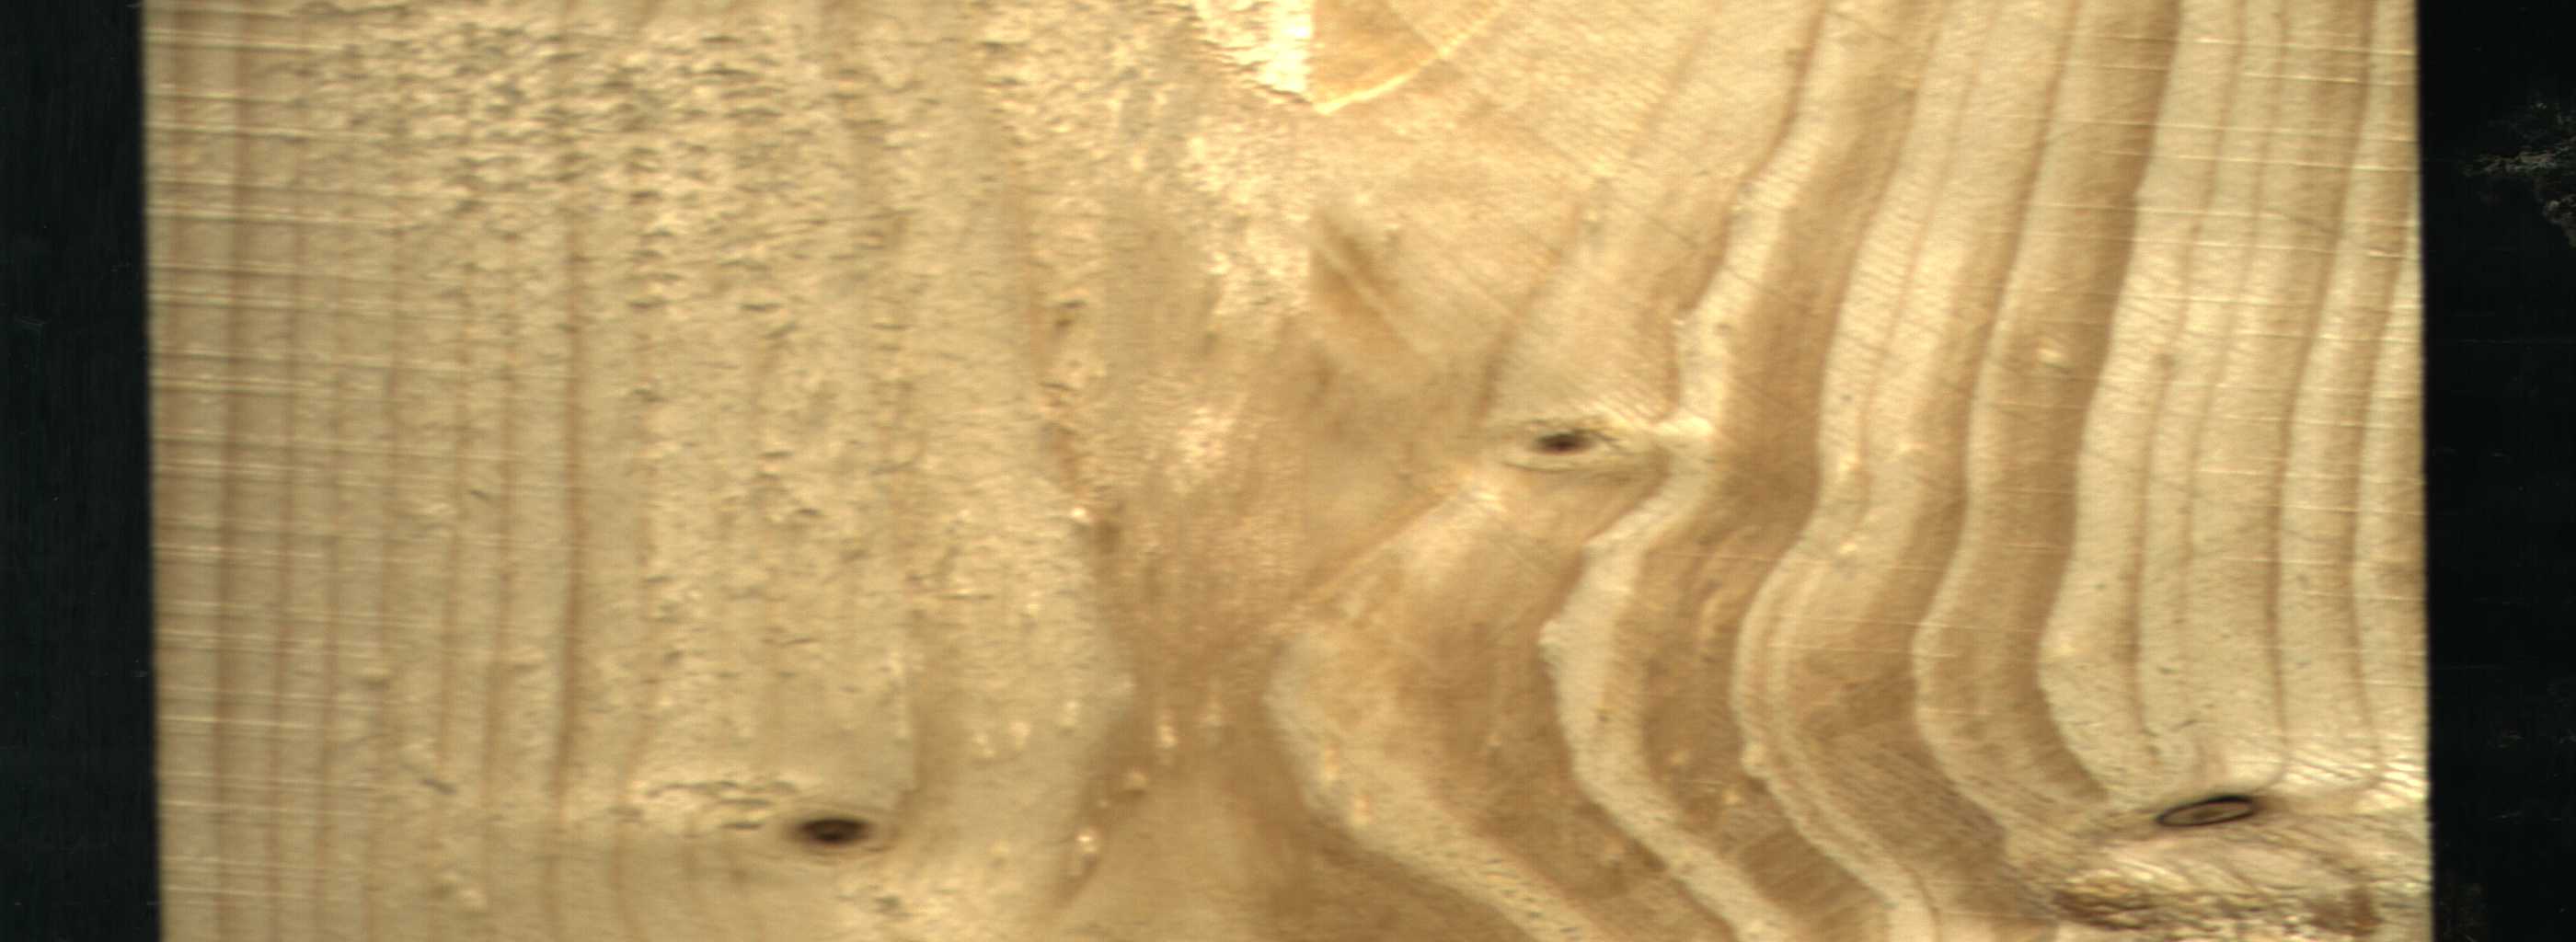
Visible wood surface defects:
Dead_Knot
Live_Knot
Live_Knot